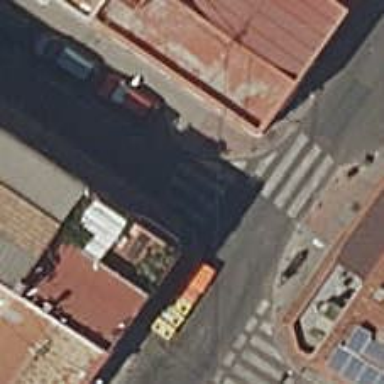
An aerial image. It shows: Marked crossing with zebra stripes on the road.